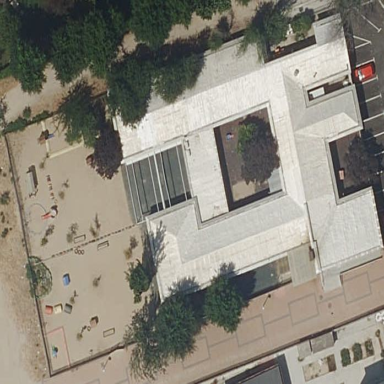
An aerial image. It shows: Kindergarten.